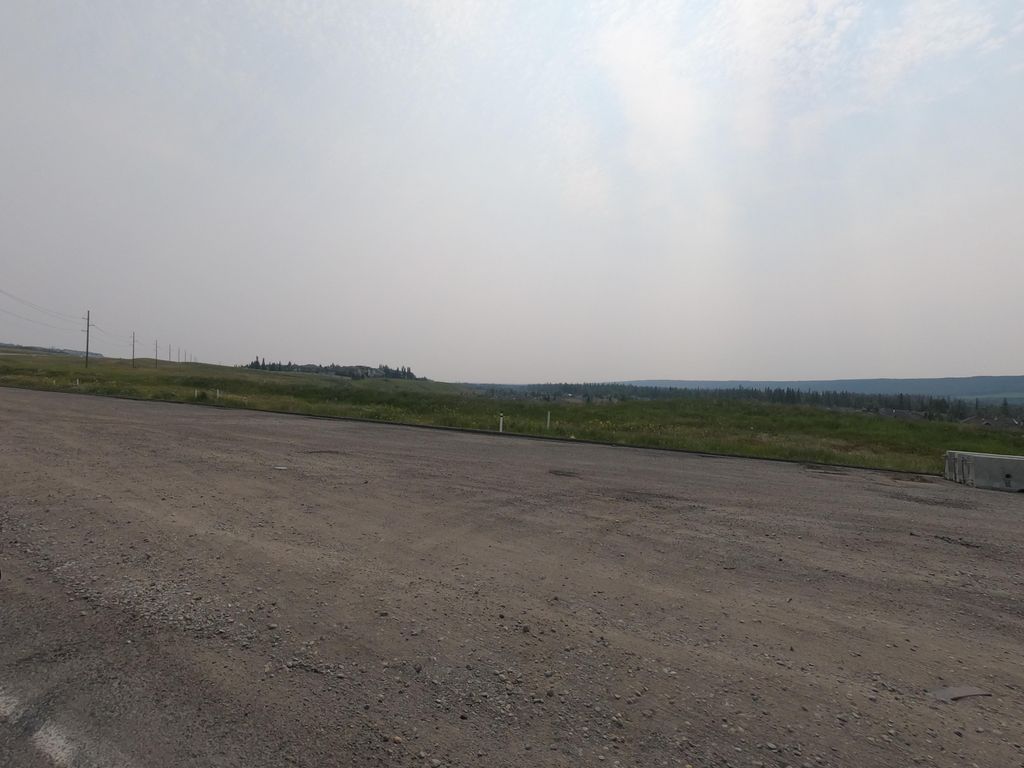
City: calgary